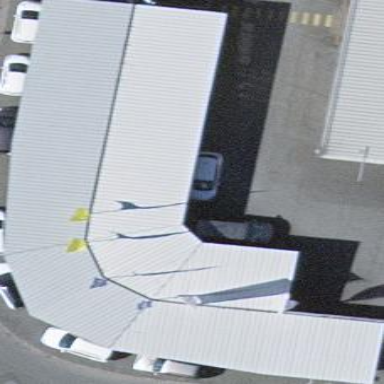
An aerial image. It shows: View of roof of building.